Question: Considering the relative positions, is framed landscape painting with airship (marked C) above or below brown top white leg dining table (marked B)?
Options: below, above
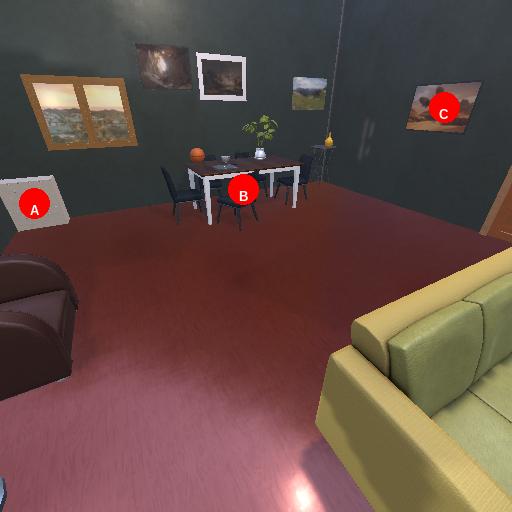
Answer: below